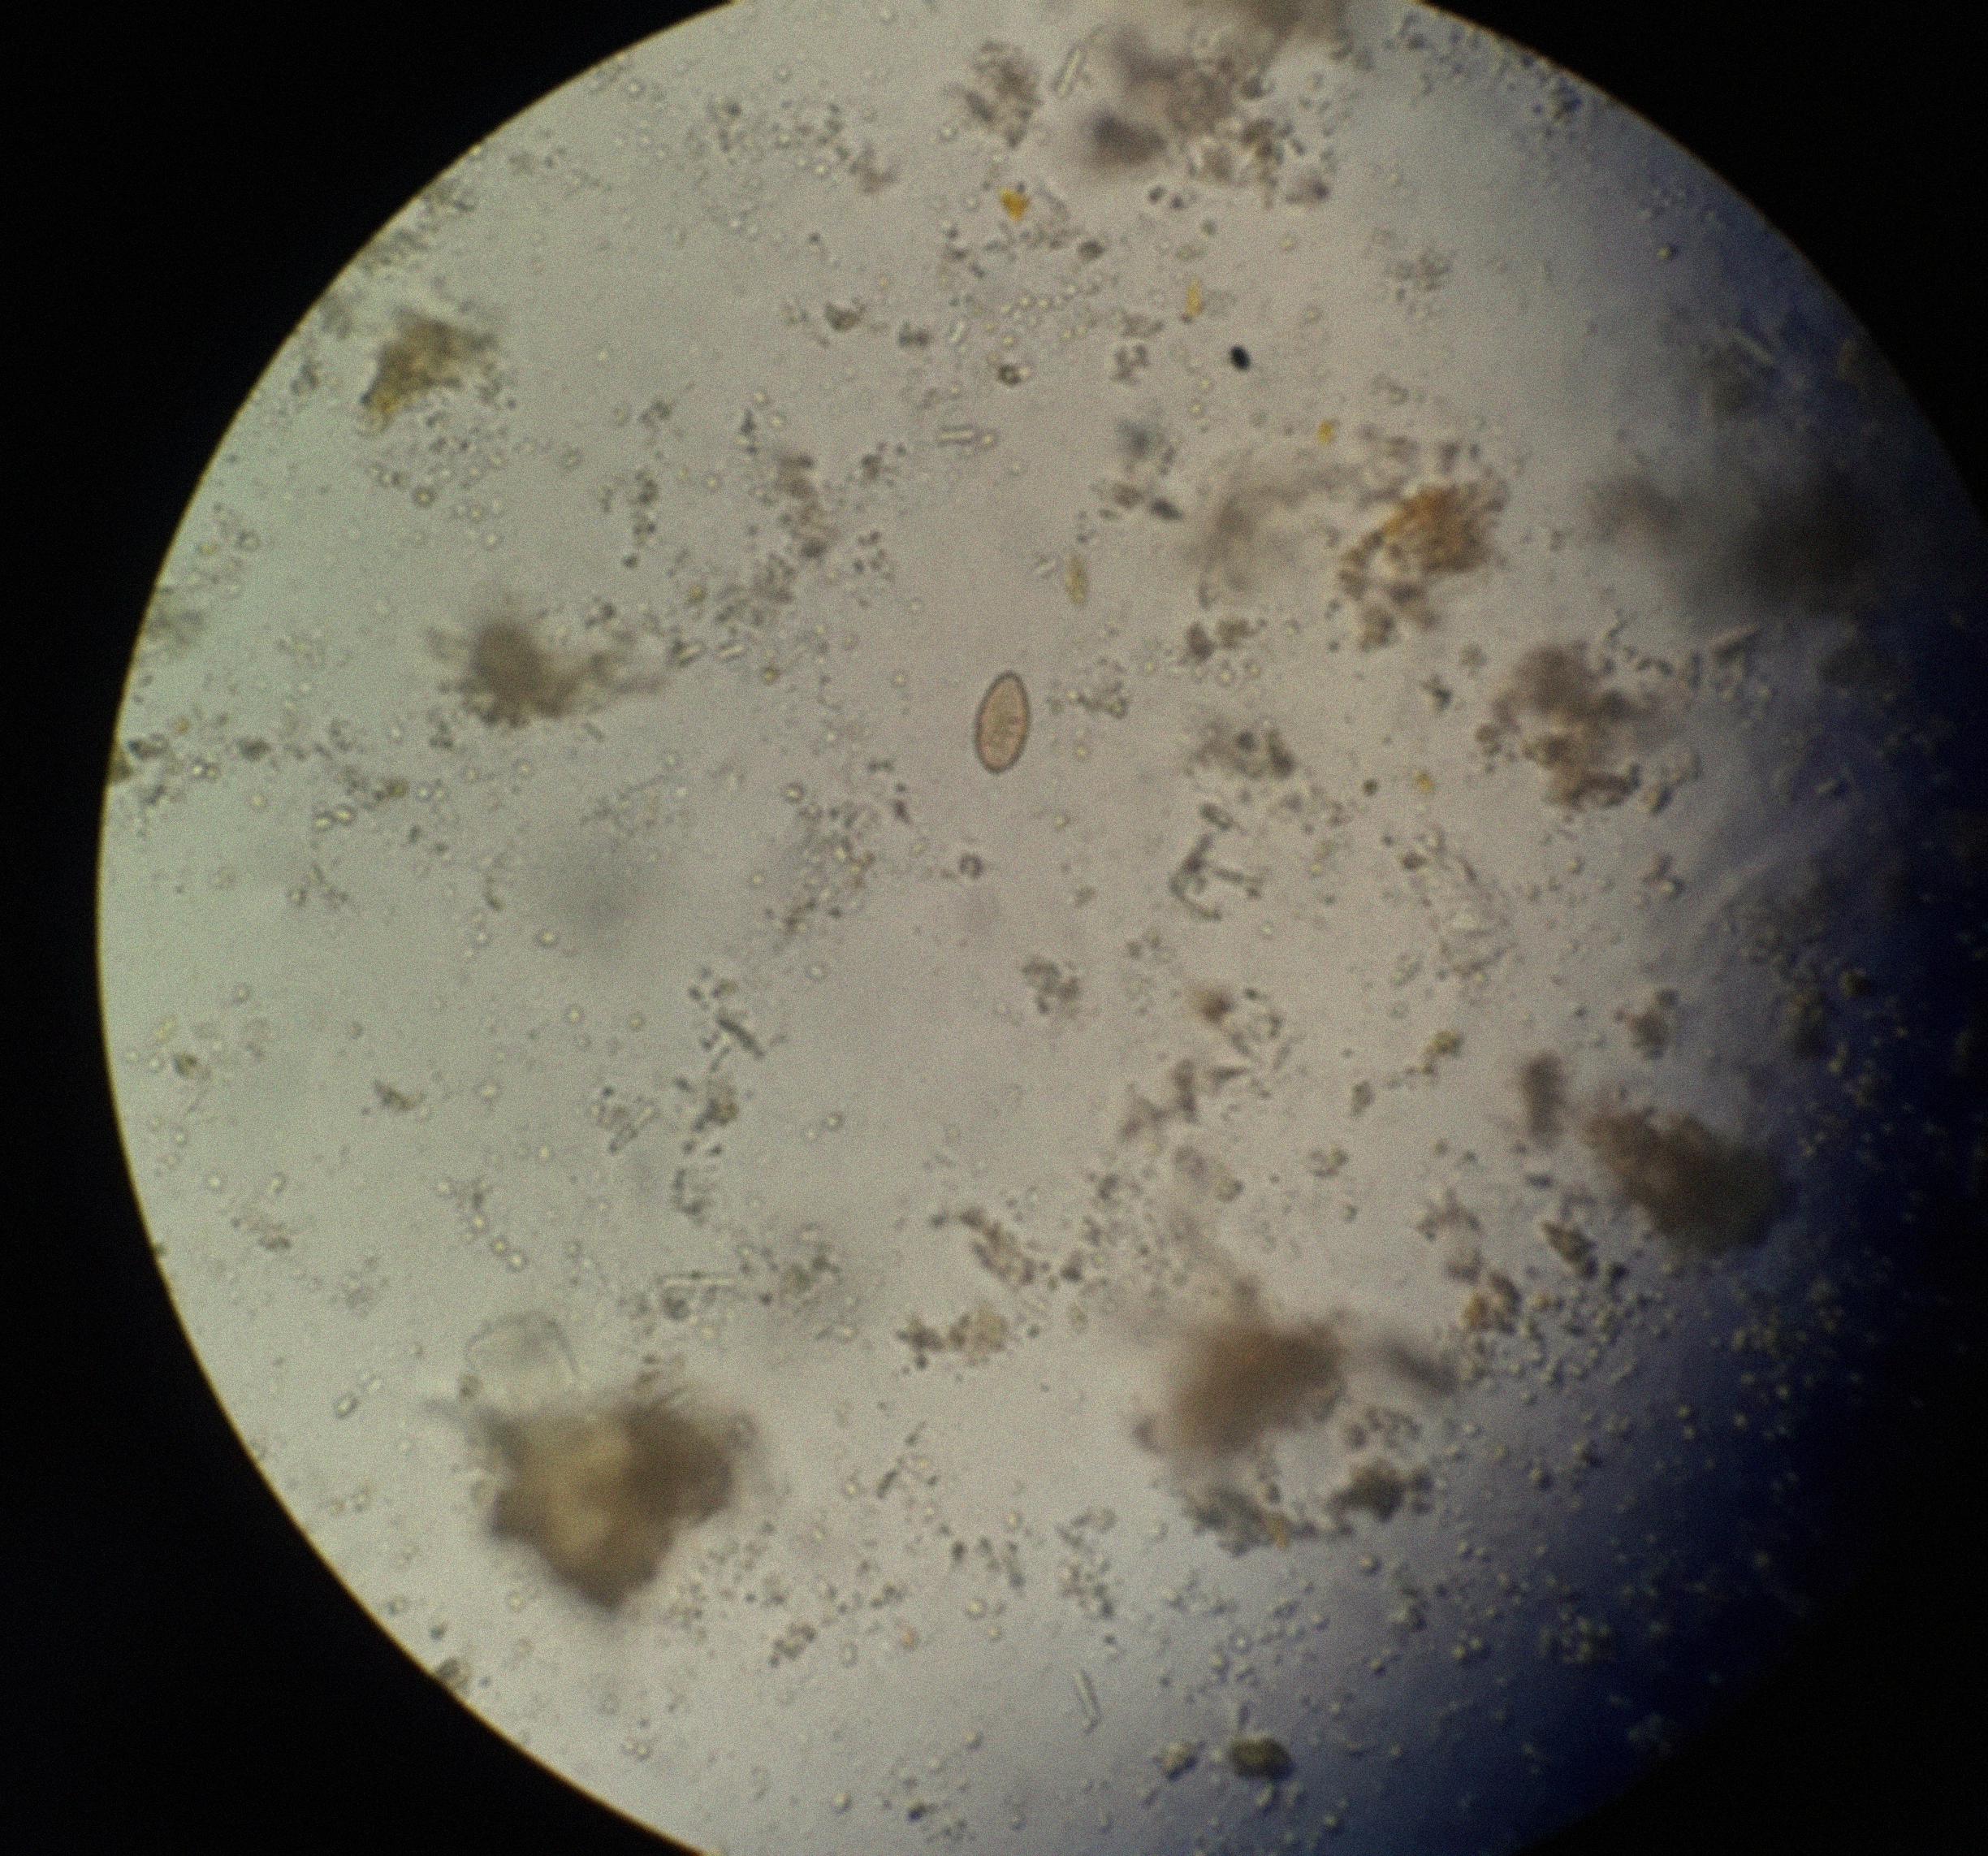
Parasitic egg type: Opisthorchis viverrine